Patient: sex F, age 54
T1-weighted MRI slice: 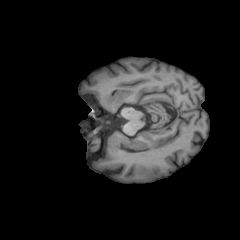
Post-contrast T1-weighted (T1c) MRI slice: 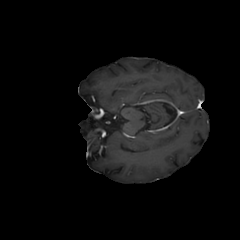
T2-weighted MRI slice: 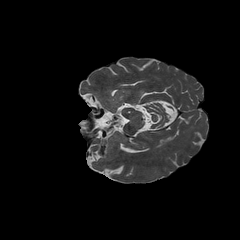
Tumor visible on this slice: no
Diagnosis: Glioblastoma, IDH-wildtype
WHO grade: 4